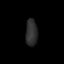
Tissue: skin
Cell type: Others
Senescence score: 0.7057
Nuclear area (px): 309
Mean DAPI intensity: 45.939